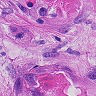
Metastatic tissue present: yes